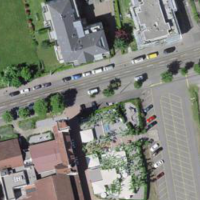
EUNIS habitat code: 53
Species observed at this site:
Euphorbia cyparissias